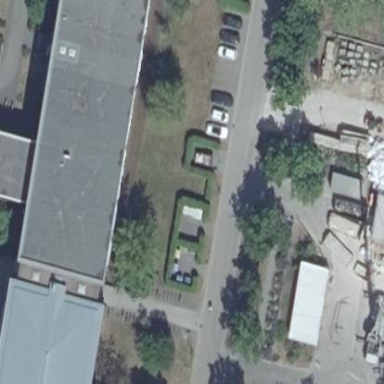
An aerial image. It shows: University building with flat roof.